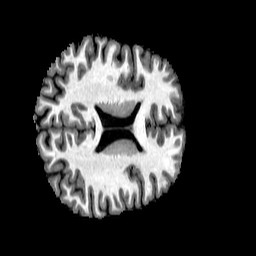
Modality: T1w
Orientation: axial
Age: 29
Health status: healthy
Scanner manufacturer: philips
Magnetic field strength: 3 T
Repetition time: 0.007856 s
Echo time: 0.00362 s